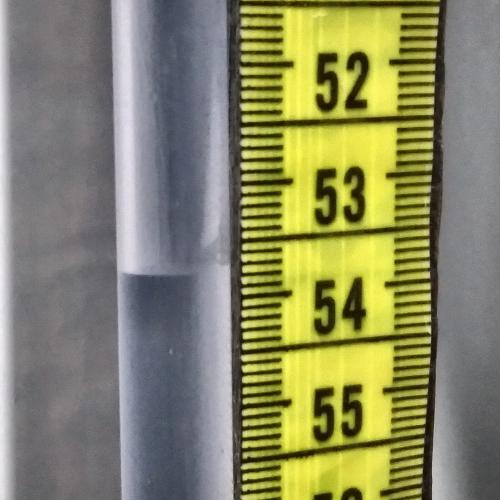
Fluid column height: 53.8 cm